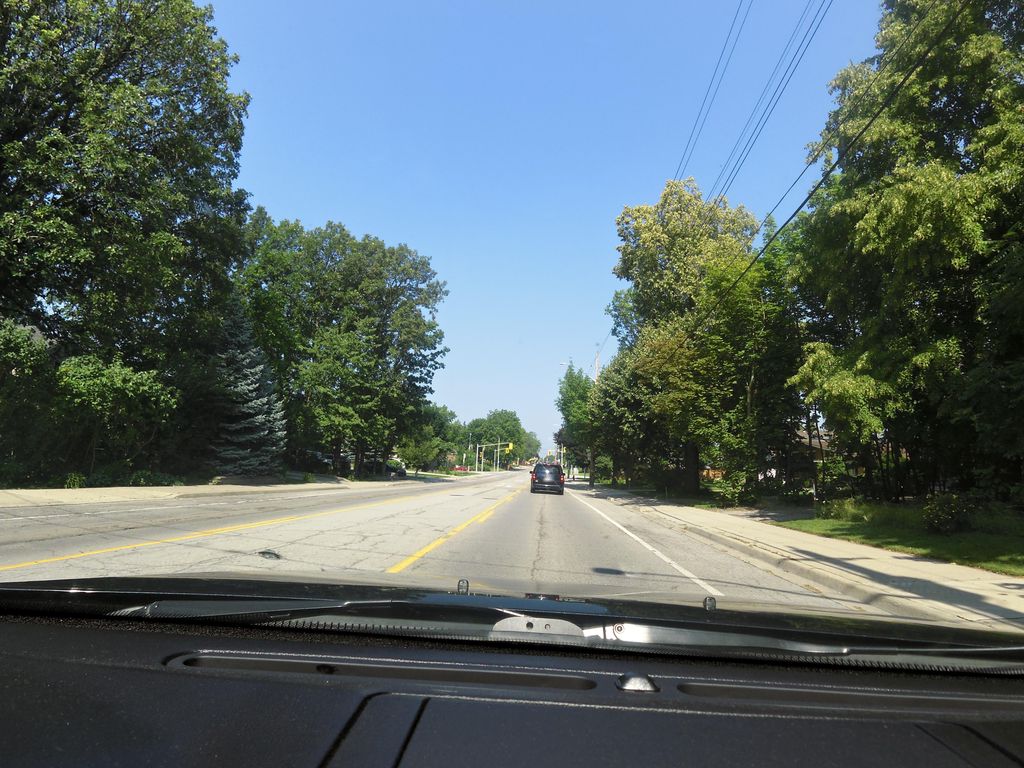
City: hamilton